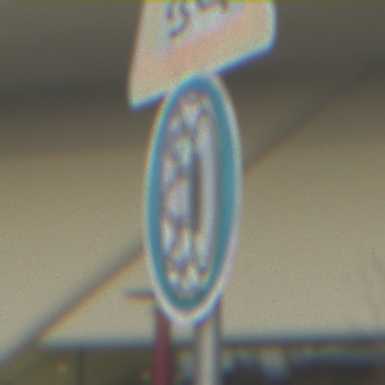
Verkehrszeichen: SchneekettenVorgeschrieben
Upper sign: SchleuderOderRutschgefahr
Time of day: MorningAfternoon
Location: Outdoor (Suburban)
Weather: PartlyCloudy
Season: NotSpecified
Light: Natural